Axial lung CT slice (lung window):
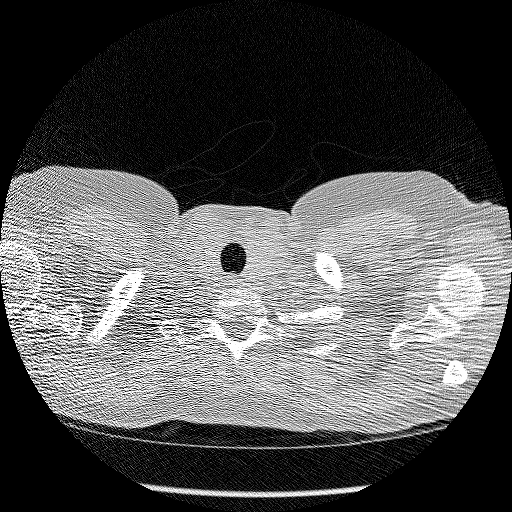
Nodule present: no